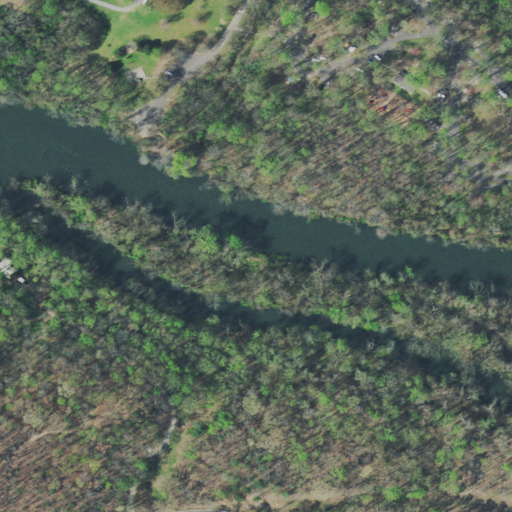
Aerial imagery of island in Tennessee named Long Island containing deciduous forest, open water, pasture, and open development